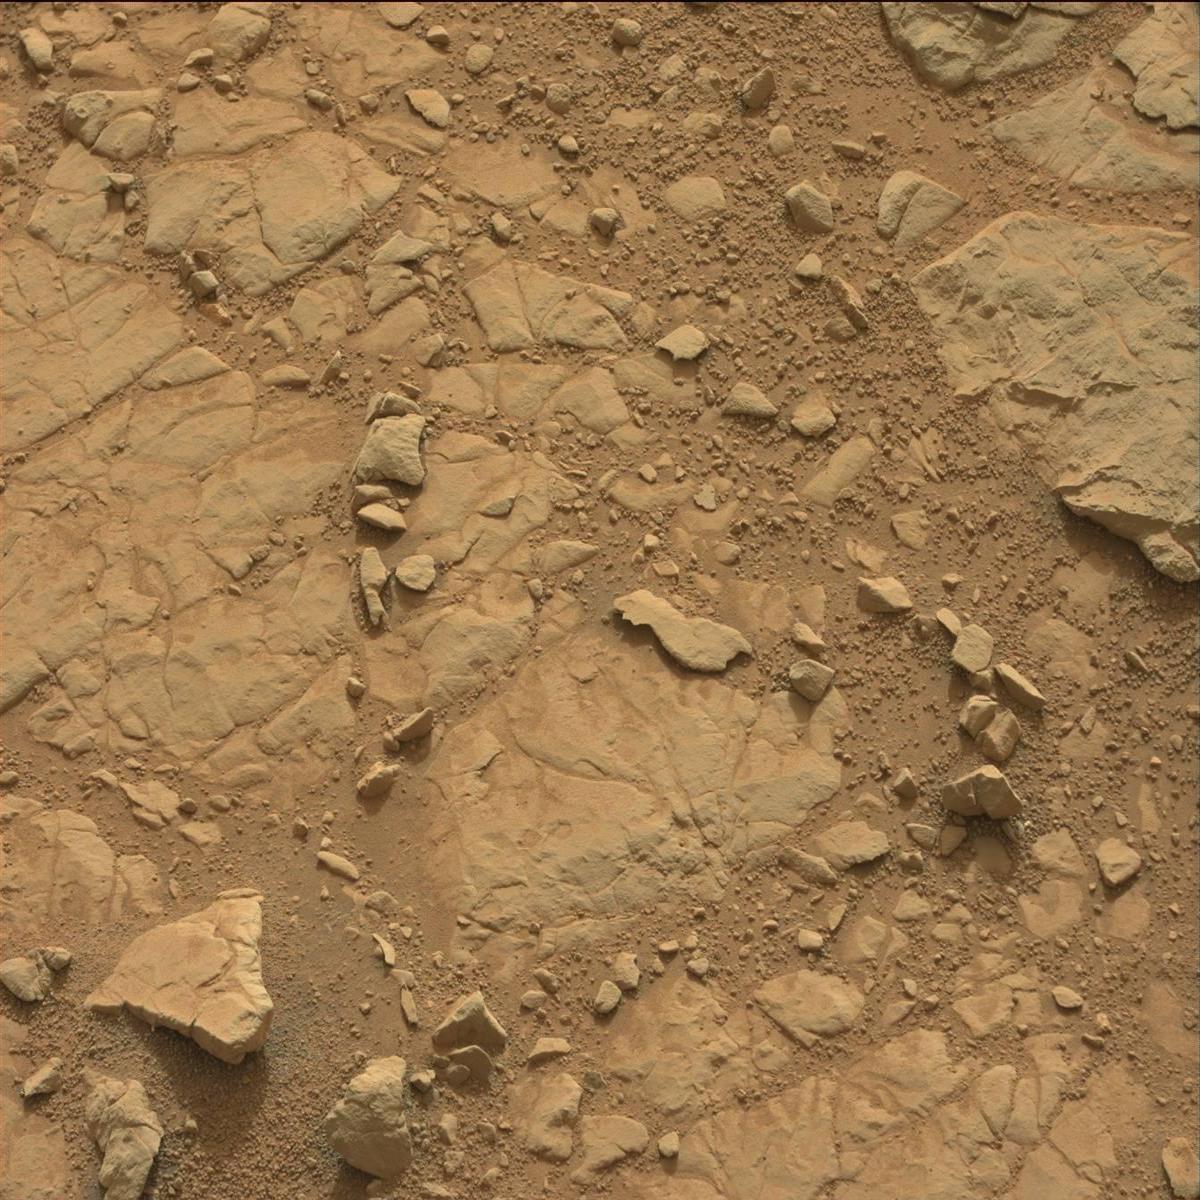
Terrain classes present: Bedrock, Rock, Sand / Soil